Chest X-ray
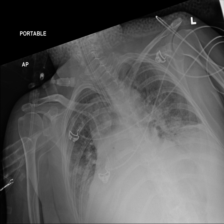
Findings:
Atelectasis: positive
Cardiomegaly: negative
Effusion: negative
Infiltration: positive
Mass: negative
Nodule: negative
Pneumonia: negative
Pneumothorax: negative
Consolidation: negative
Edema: negative
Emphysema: negative
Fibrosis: negative
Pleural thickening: negative
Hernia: negative